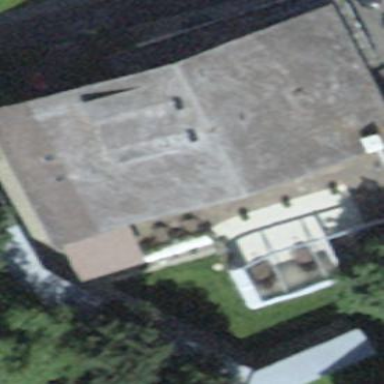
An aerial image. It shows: Hotel building.